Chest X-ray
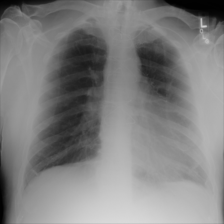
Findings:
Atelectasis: negative
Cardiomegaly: negative
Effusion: negative
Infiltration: negative
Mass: negative
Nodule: negative
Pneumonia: negative
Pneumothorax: negative
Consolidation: negative
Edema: negative
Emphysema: negative
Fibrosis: negative
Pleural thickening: negative
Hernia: negative